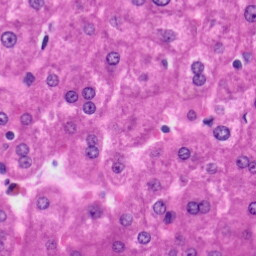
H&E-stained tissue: Liver